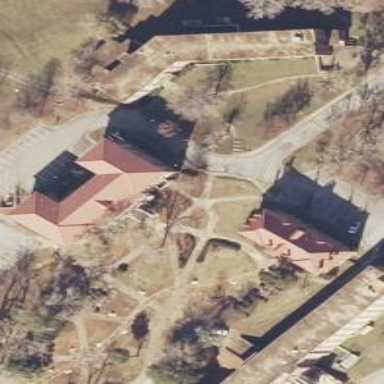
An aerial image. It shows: View of university building.